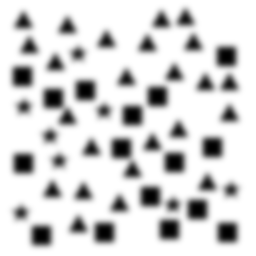
Squares: 16
Triangles: 24
Stars: 8
Total shapes: 48